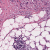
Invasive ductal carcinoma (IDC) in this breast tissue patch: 1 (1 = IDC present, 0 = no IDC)